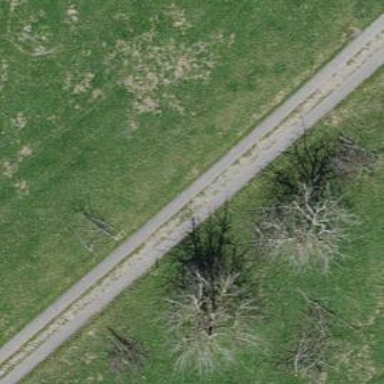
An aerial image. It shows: Well-maintained track road of grade 1.